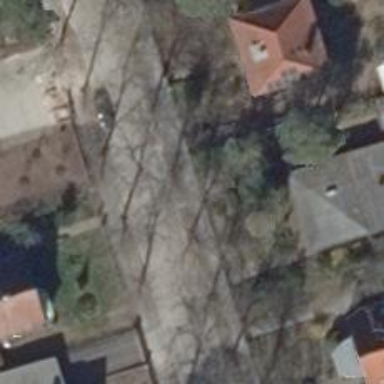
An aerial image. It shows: Sidewalk along the footway.